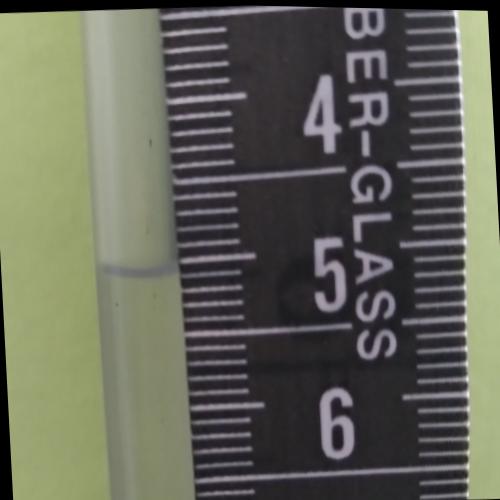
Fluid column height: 5.1 cm